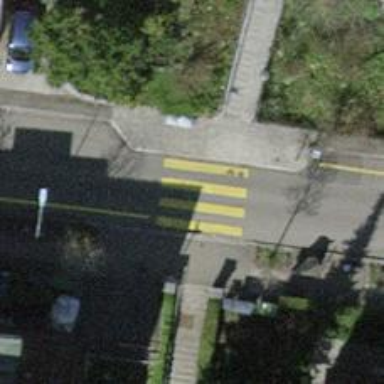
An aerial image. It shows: Uncontrolled zebra crossing with choker for traffic calming.